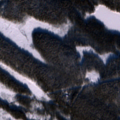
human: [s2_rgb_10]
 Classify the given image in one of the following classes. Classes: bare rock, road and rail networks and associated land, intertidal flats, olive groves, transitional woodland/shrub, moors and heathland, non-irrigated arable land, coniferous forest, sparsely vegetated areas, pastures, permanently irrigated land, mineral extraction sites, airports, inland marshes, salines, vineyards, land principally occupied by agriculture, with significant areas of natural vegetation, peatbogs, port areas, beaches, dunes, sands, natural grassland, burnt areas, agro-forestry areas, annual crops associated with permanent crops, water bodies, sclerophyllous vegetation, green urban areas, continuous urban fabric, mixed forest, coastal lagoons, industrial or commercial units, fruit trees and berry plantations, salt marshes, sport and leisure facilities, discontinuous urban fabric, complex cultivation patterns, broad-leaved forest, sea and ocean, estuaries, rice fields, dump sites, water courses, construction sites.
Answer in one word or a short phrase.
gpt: coniferous forest